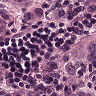
Metastatic tissue present: yes